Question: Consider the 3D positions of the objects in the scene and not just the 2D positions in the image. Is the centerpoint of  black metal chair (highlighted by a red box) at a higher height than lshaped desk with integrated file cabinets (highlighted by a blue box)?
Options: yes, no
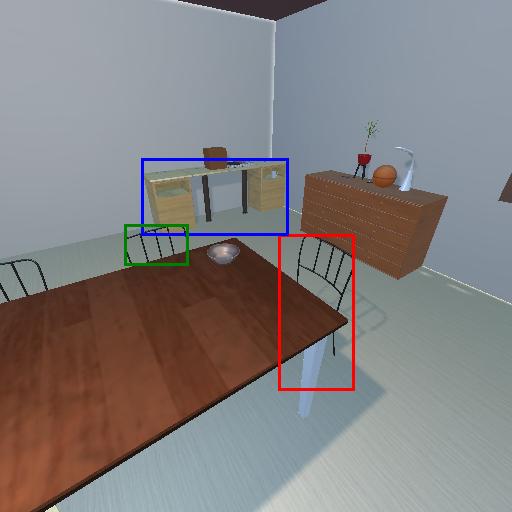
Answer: yes